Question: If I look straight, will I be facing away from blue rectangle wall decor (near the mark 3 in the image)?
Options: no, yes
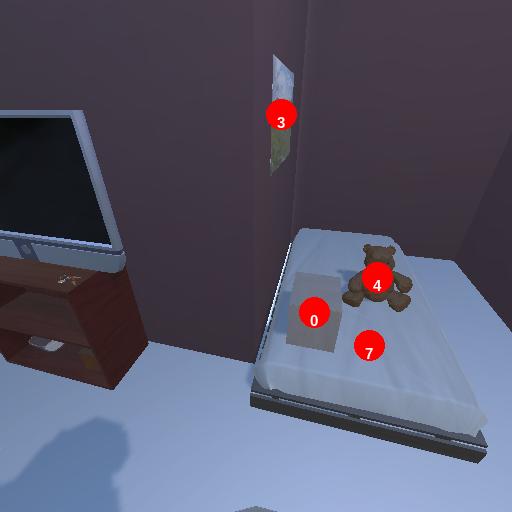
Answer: no